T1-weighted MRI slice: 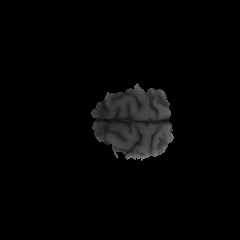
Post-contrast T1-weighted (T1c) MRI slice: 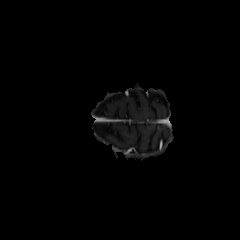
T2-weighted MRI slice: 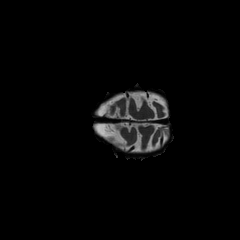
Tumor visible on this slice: no